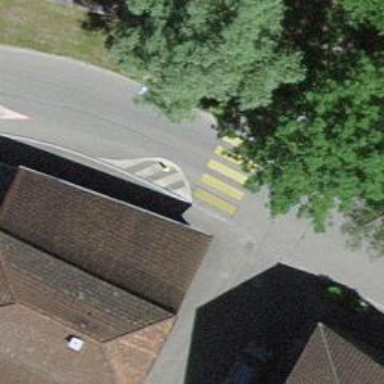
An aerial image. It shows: Marked road crossing.